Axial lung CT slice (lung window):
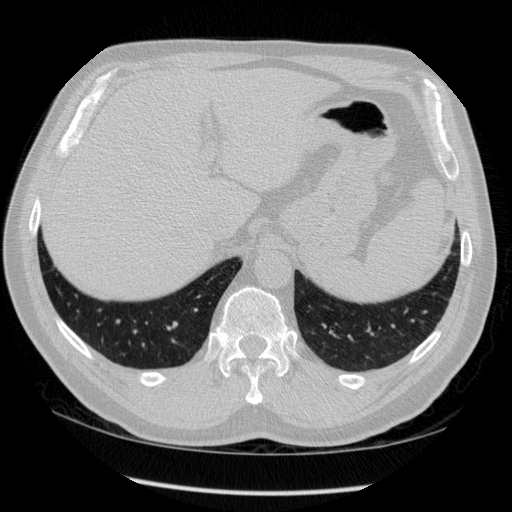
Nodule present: no